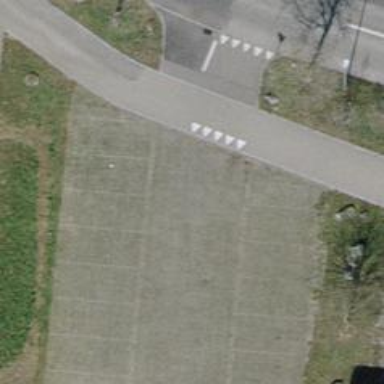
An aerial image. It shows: Entrance leading to parking area.